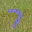
Label: 7